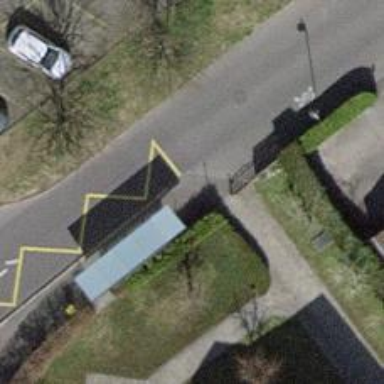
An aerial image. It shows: Platform with shelter for public transport.